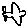
Label: bird